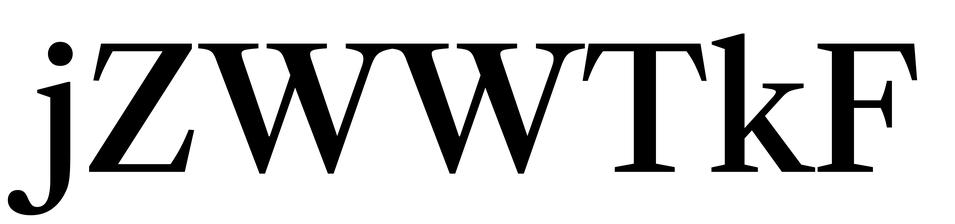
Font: LibreCaslonText_Medium